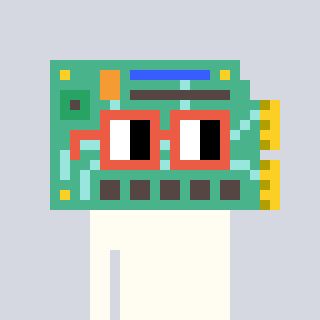
a pixel art character with square orange glasses, a chipboard-shaped head and a computerblue-colored body on a cool background